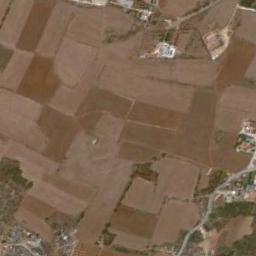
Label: rectangular_farmland